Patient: sex M, age 78
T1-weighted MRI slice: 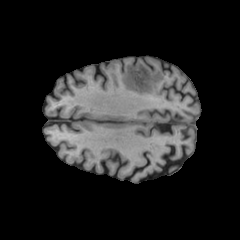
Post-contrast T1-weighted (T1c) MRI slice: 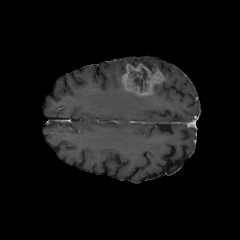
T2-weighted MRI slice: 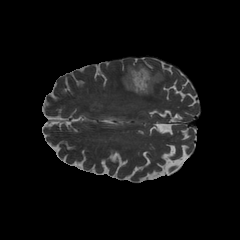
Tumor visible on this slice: yes
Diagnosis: Glioblastoma, IDH-wildtype
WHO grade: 4